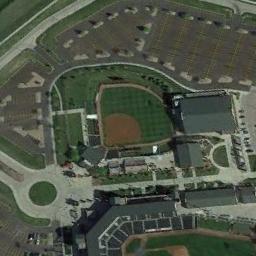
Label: baseball_diamond